Question: I want to change webserver of a project from IIS to cassini. I can't load my web project to VS. VS gives this error:

Can I change webserver option without loading project.
Thanks for your helps.
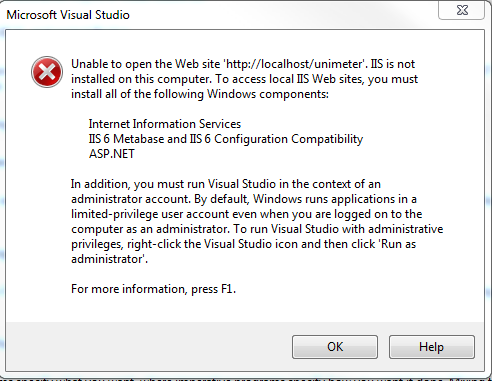
Answer: Web project files in Visual Studio are Xml files. Consequently, IIS vs Cassini settings are stored in plain sight Xml. You can programmatically modify them using only any Xml api.
There is an example of such a work here: <URL>, although it's not changing the web server type, it's exactly the same idea.